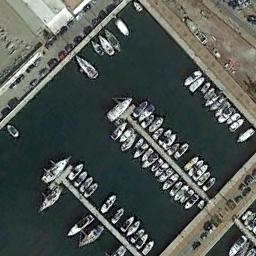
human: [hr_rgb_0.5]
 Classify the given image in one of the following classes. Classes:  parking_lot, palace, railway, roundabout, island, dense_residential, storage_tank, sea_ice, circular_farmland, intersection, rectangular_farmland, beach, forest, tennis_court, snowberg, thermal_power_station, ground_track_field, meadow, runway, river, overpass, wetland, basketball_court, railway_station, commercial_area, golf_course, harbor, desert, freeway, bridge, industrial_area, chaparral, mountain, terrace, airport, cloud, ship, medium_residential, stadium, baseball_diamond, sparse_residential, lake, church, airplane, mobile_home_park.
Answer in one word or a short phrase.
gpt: harbor